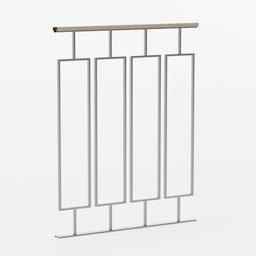
Label: architecture